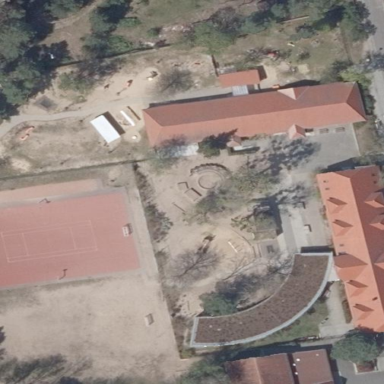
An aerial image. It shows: School.